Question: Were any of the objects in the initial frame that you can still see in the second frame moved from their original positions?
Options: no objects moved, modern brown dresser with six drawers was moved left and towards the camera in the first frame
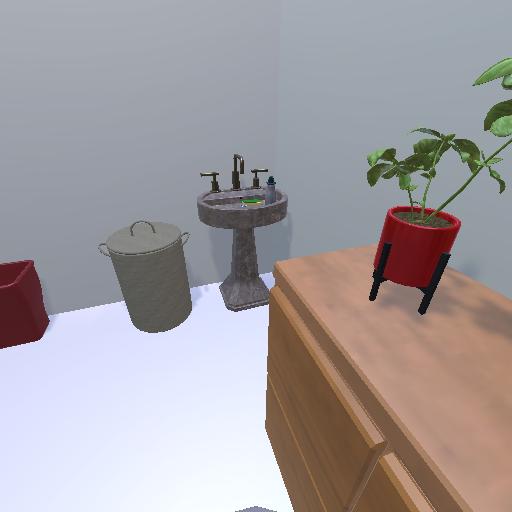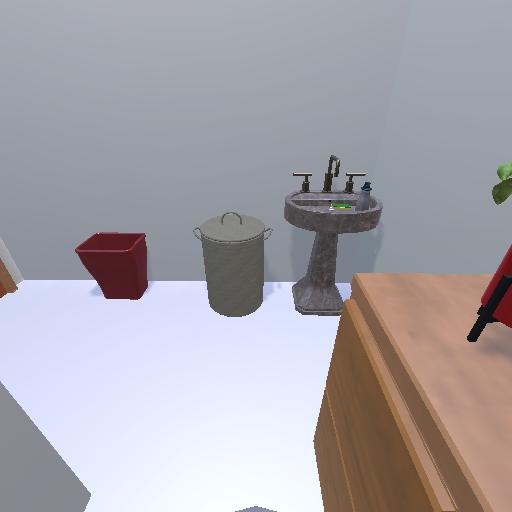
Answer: no objects moved